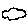
Label: cloud